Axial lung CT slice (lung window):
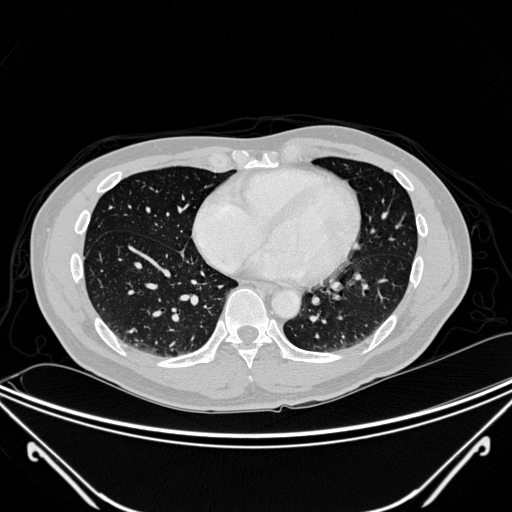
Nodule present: no